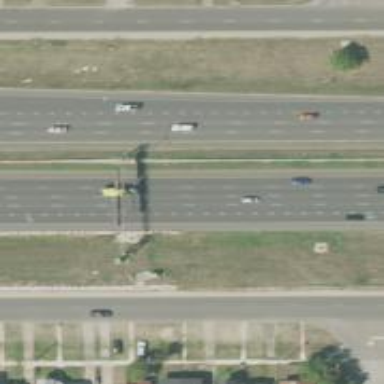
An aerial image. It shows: Motorway.